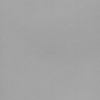
Label: dusty